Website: crate-barrel
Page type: payment
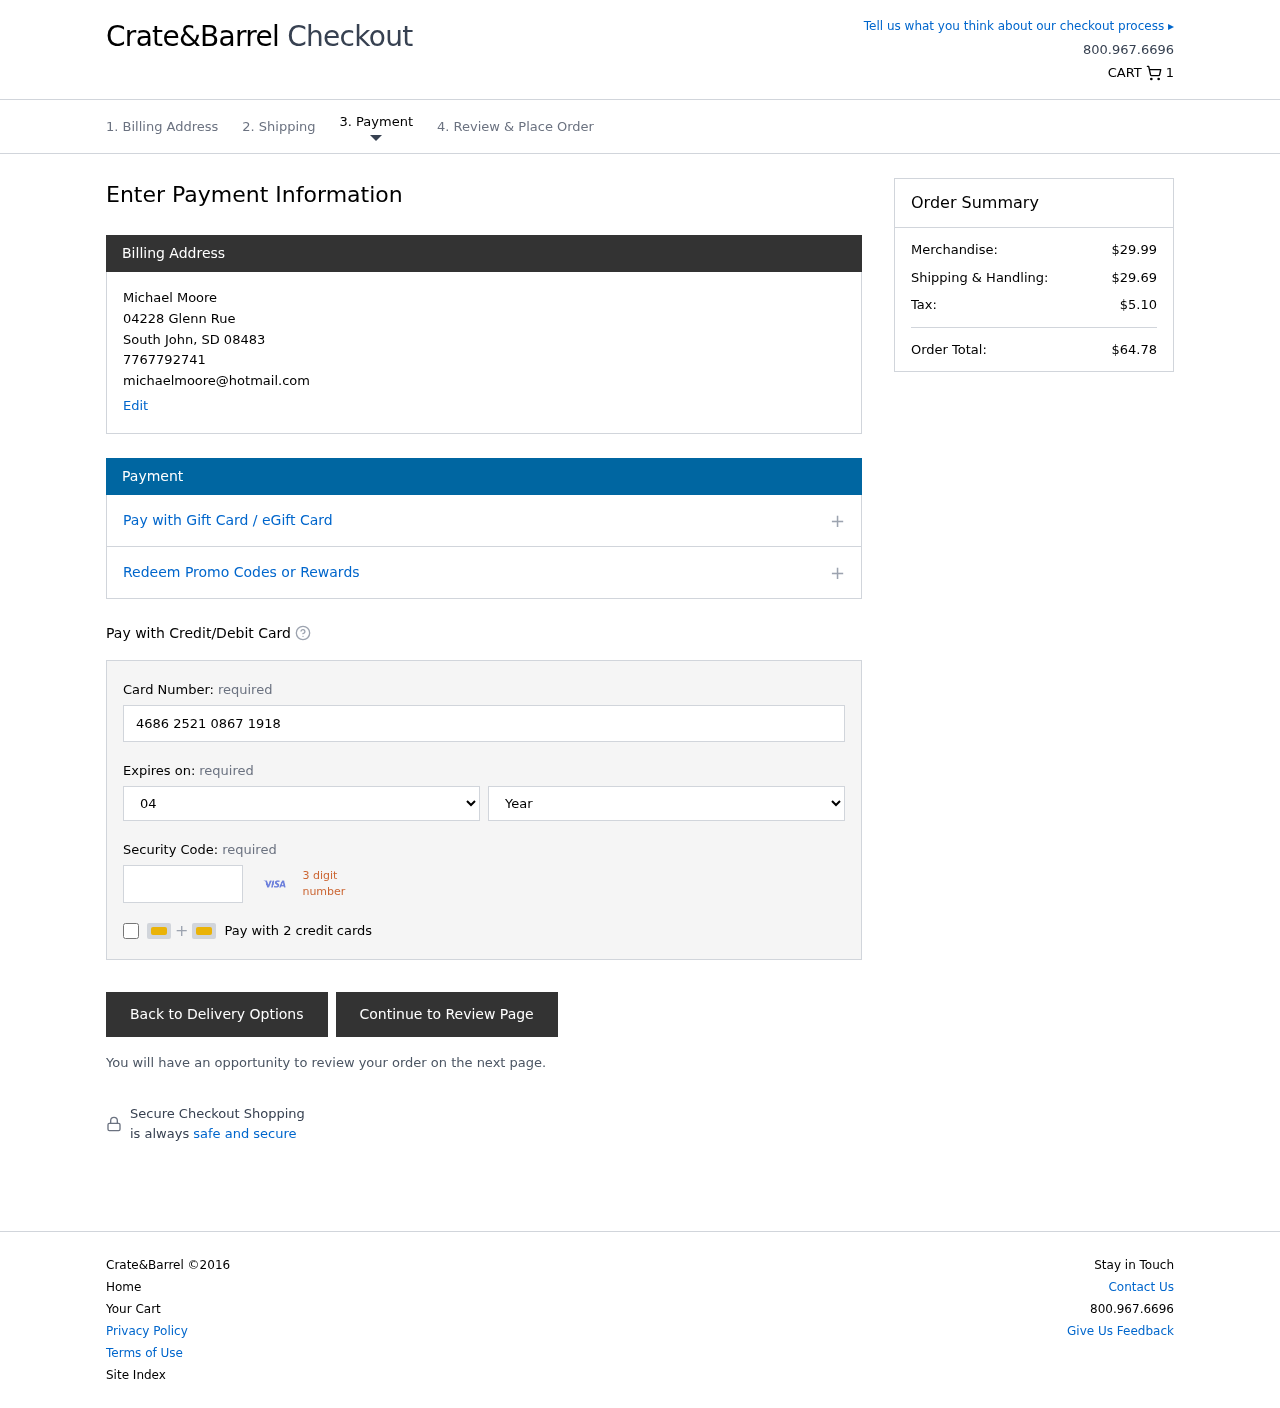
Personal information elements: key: PII_CARD_CVV
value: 237
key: PII_CARD_EXPIRY_MONTH
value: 04
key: PII_CARD_EXPIRY_YEAR
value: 27
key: PII_CARD_NUMBER
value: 4686 2521 0867 1918
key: PII_CITY
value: South John
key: PII_EMAIL
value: michaelmoore@hotmail.com
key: PII_FULLNAME
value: Michael Moore
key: PII_PHONE
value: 7767792741
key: PII_POSTCODE
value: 08483
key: PII_STATE_ABBR
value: SD
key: PII_STREET
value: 04228 Glenn Rue
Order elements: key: ORDER_NUM_ITEMS
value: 1
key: ORDER_SUBTOTAL
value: $29.99
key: ORDER_SHIPPING_COST
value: $29.69
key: ORDER_TAX
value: $5.10
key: ORDER_TOTAL
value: $64.78